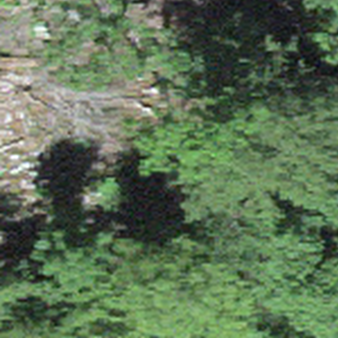
Label: other